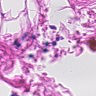
Metastatic tissue present: no